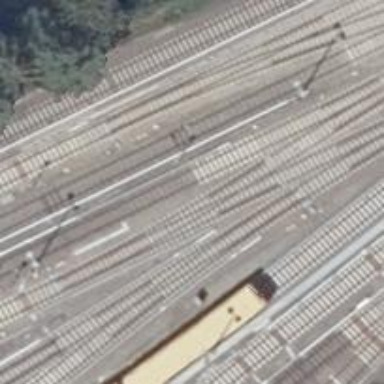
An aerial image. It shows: Yard used for service maintenance of electrified light rail railway.